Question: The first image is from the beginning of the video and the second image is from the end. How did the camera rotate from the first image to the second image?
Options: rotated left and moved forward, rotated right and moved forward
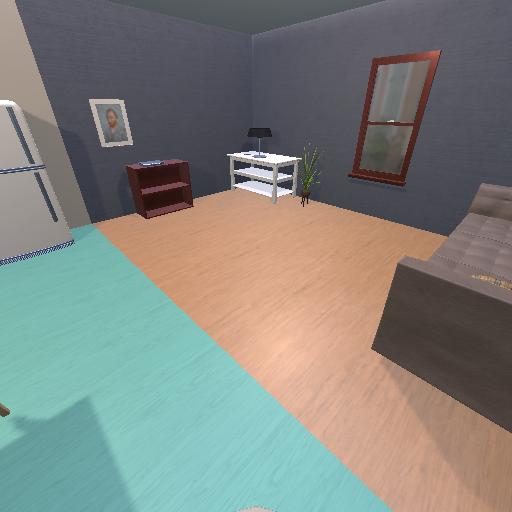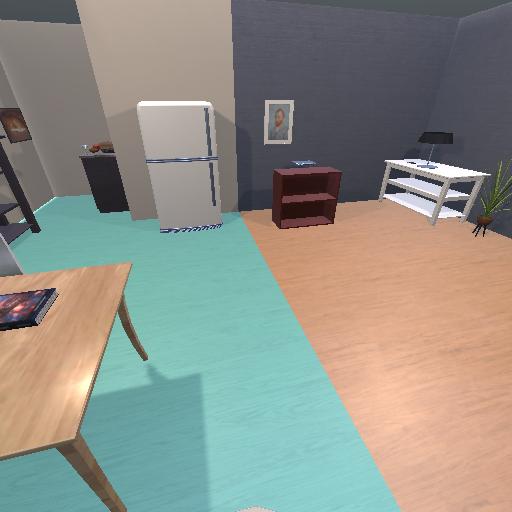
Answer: rotated left and moved forward